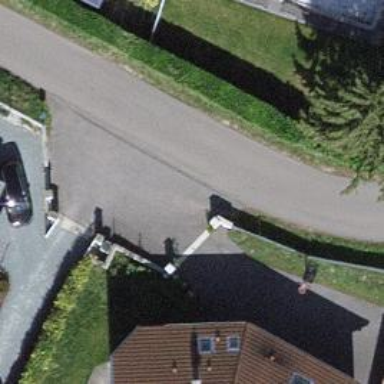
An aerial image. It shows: Gate.